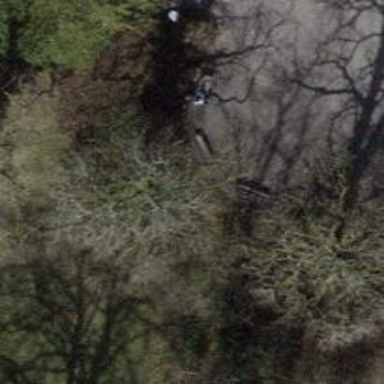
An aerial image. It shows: Bench.